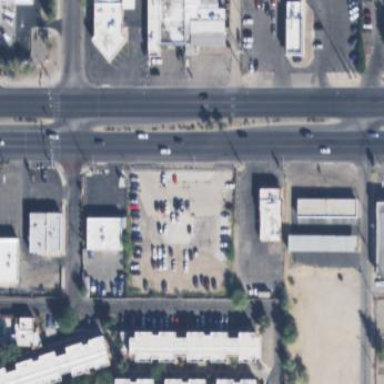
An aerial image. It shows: Car shop.